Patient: sex M, age 71
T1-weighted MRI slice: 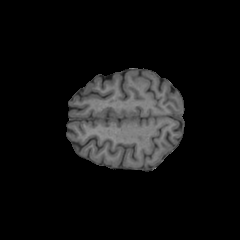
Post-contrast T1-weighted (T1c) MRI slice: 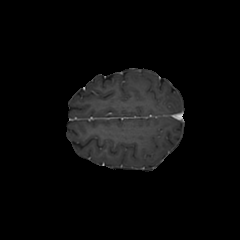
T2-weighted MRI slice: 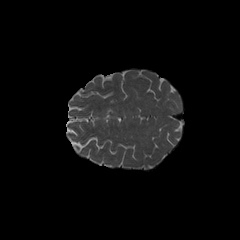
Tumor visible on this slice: no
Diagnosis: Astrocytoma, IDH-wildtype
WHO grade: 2